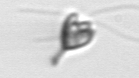
Label: Pyramimonas_longicauda